Question: I'm using Angular's ngAnimate to apply CSS animations to a table. When a row on the table is clicked I want the description to animate open. The description is a second table row with a single 'td' that has a 'colspan="7"'. However, during the animation it only animates into the first column of the table. When the animation is complete it then spreads out to take up the full width. Below is an animated gif showing the behavior.

Any ideas for how to fix this? I've tried tons of different things, including keeping the 'tr' and 'td' visible but with no content, then animating an element inside the 'td' instead. However, when I do that the animation doesn't happen at all; the row just pops open and closed instantly as though there no animation at all.
Here is the animation CSS being applied to the table row.
'''
.animate-slide-down.ng-hide-add,
.animate-slide-down.ng-hide-remove.ng-hide-remove-active {
transition: 1s ease-out all;
transform: scale(1);
transform-origin: right;
line-height: 1.42857;
display: block !important;
}
.animate-slide-down.ng-hide-remove,
.animate-slide-down.ng-hide-add.ng-hide-add-active {
transition: 1s ease-out all;
transform: scale(0);
transform-origin: left;
line-height: 0;
display: block !important;
}
'''
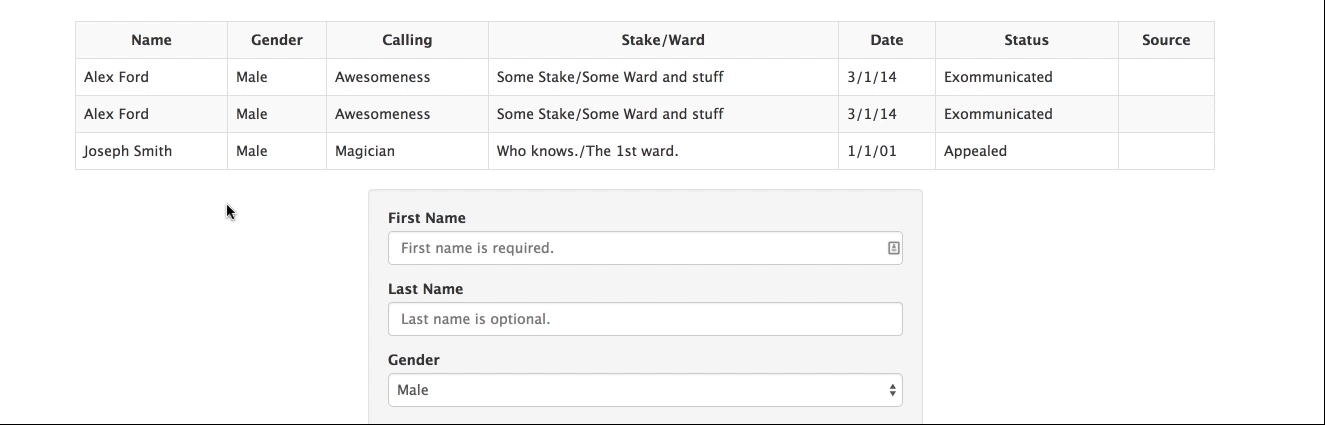
Answer: Nevermind. I figured it out. It has to do with the 'display' CSS property. Angular's 'ngShow' directive applies 'display: none' to the element when it hides it. This property would make the collapse animation not work at all. To get around that I applied 'display: block !important' to the animation selectors (I've done this many times in the past so I didn't think twice about it). Table rows are not displayed with 'display: block', they need to be set to 'display: table-row !important'.
Once I changed my animation rules to this:
'''
.animate-slide-down.ng-hide-add,
.animate-slide-down.ng-hide-remove.ng-hide-remove-active {
transition: 1s ease-out all;
transform: scale(1);
transform-origin: right;
line-height: 1.42857;
display: table-row !important;
}
.animate-slide-down.ng-hide-remove,
.animate-slide-down.ng-hide-add.ng-hide-add-active {
transition: 1s ease-out all;
transform: scale(0);
transform-origin: left;
line-height: 0;
display: table-row !important;
}
'''
That solved the issue :)